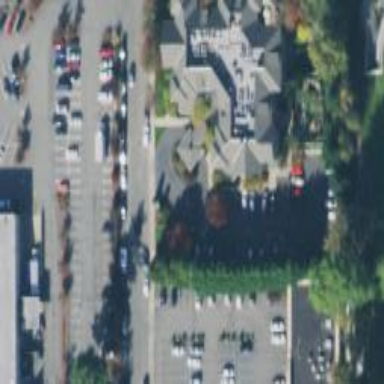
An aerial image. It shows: Nursing home building.